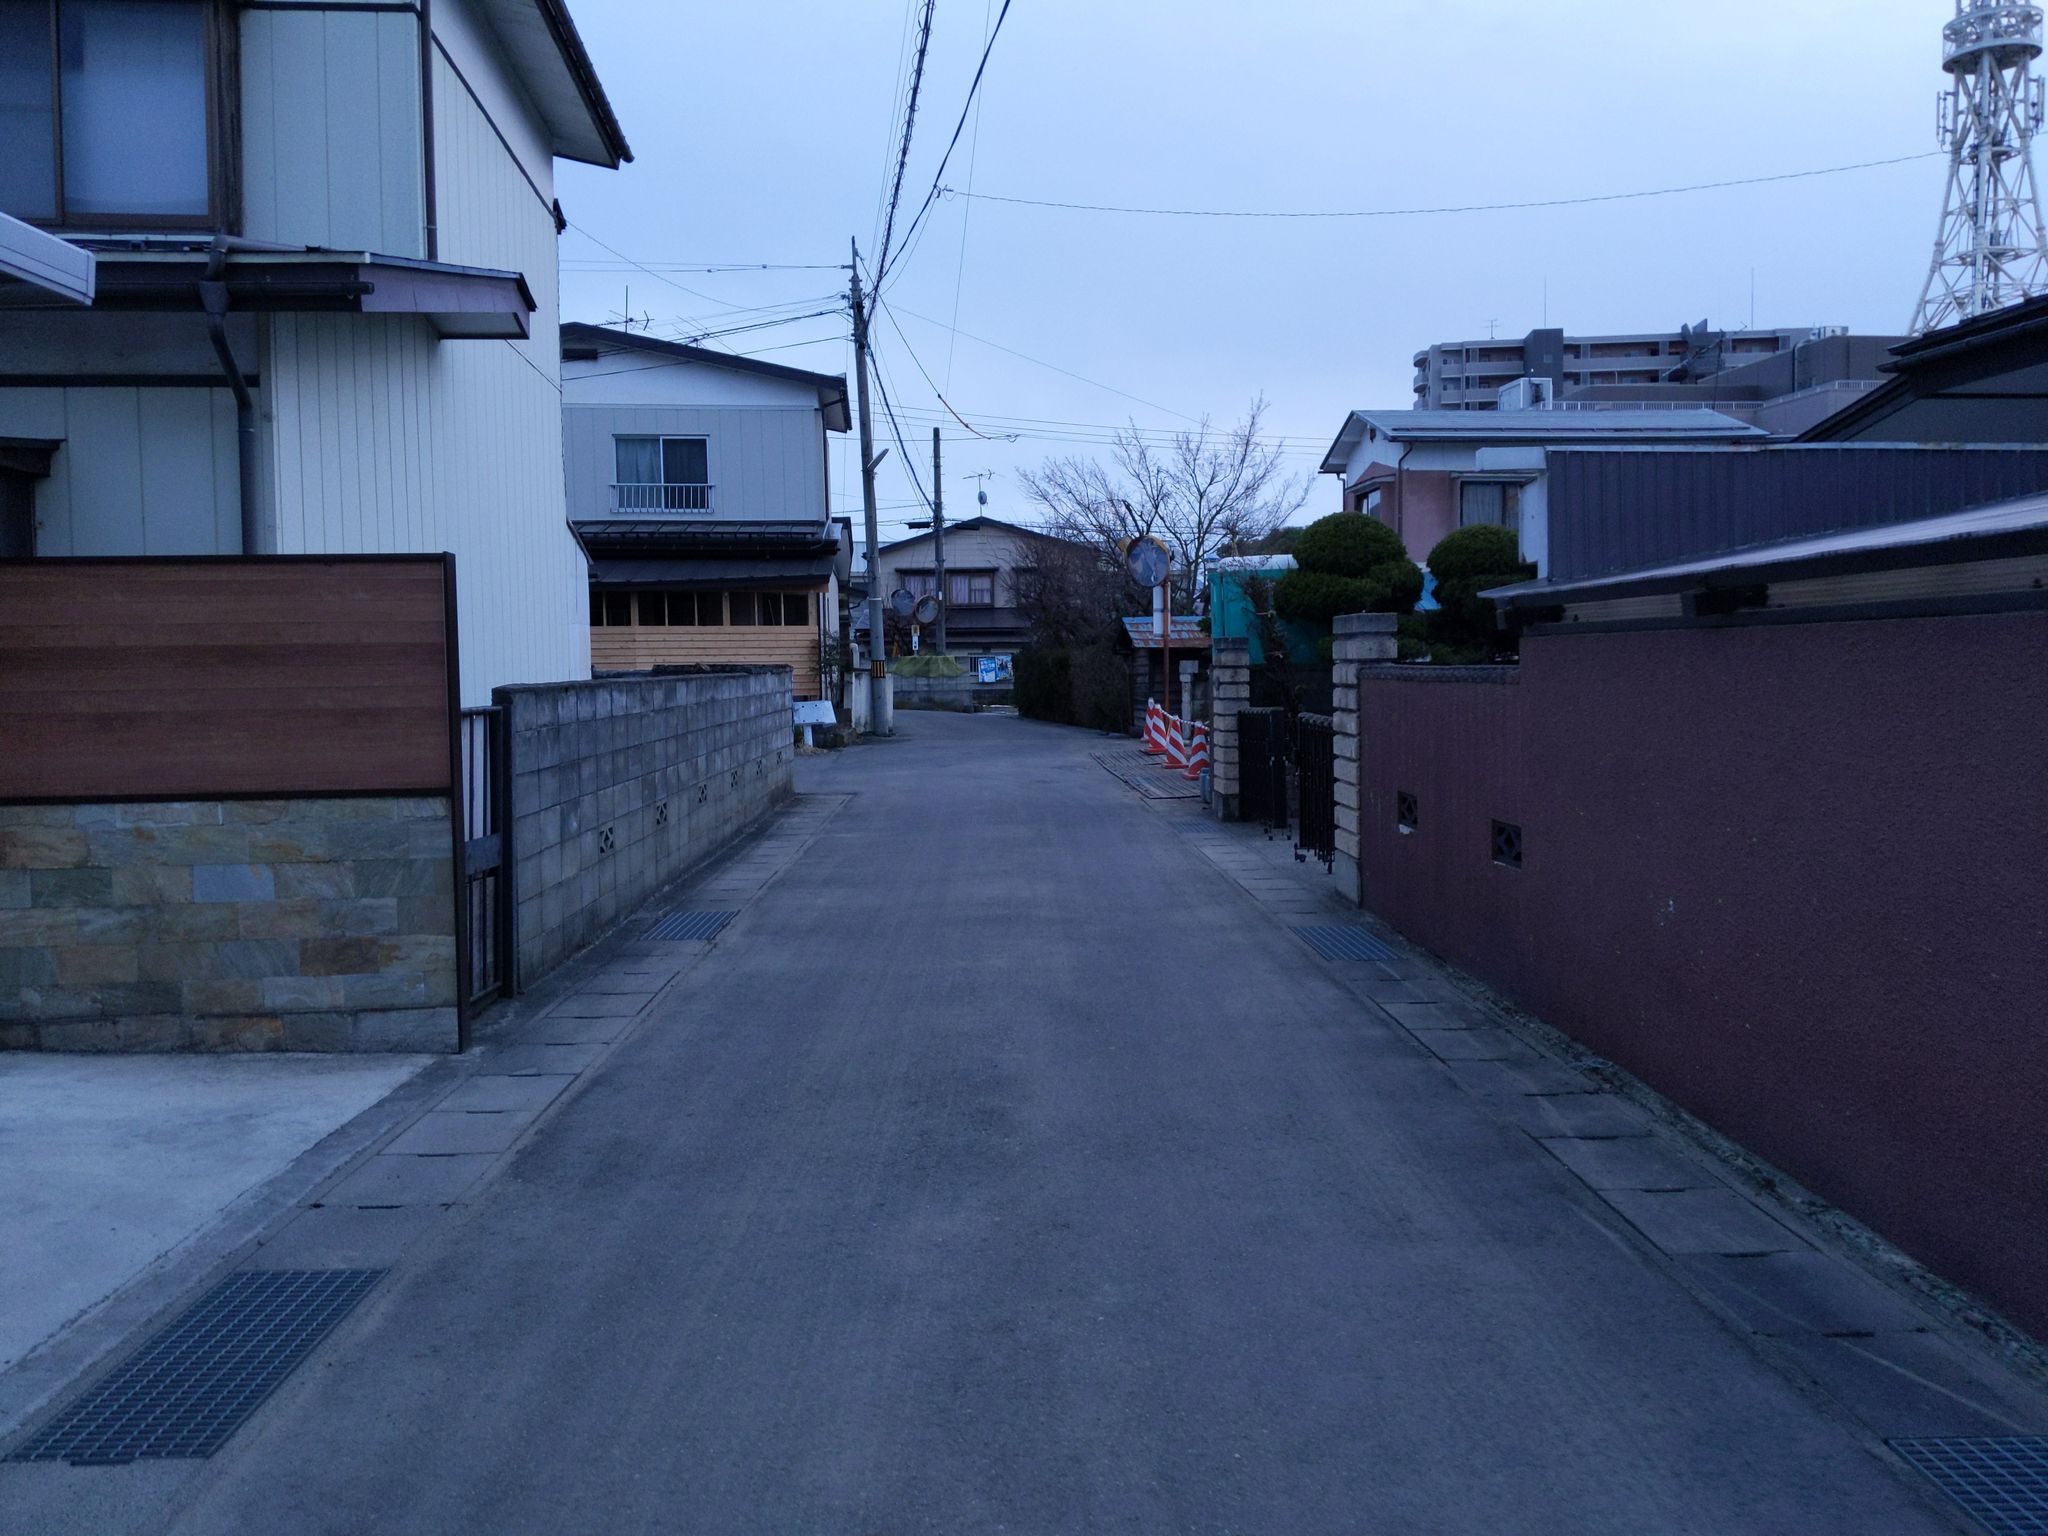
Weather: snowy
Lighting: day
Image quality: good
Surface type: walking surface
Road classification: steps, unclassified
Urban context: urban centre
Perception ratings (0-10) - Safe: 1.75, Lively: 7.5, Beautiful: 1.39, Boring: 2.32, Depressing: 2.29, Wealthy: 4.74